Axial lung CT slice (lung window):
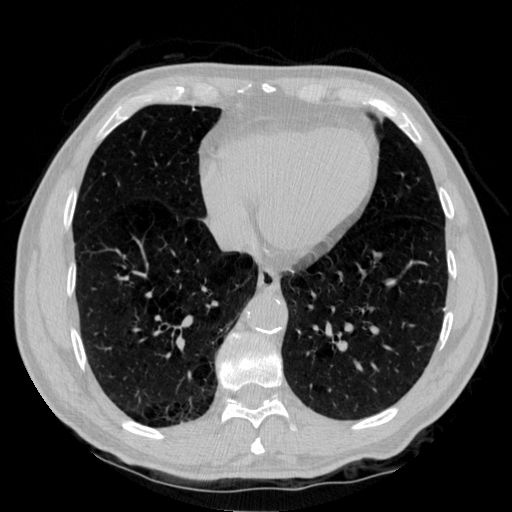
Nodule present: no